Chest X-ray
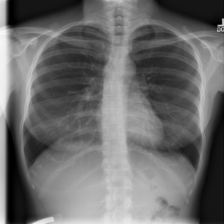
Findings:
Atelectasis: negative
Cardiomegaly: negative
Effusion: negative
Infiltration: negative
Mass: negative
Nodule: negative
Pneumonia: negative
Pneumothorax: negative
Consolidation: negative
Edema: negative
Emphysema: negative
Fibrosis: negative
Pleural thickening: negative
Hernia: negative